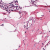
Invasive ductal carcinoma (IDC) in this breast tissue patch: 0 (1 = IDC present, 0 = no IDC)